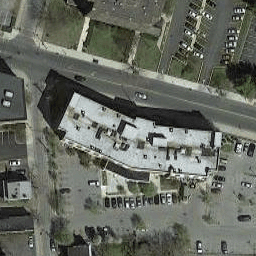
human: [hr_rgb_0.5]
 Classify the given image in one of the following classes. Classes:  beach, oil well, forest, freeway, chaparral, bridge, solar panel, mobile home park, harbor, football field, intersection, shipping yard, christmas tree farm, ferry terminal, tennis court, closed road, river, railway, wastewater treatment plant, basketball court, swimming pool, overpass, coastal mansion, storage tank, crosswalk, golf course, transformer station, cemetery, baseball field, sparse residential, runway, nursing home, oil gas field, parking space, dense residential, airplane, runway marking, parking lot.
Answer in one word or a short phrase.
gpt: nursing home